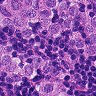
Metastatic tissue present: yes